Question: I have a needle image that I need to rotate when a given value changes. The values obtained are random.
I created the Image in xml which is an imageview.
'''
<RelativeLayout
android:id="@+id/relativeLayout1"
android:layout_width="wrap_content"
android:layout_height="wrap_content"
android:layout_centerHorizontal="true"
android:layout_centerInParent="false" >
<ImageView
android:id="@+id/meter_image"
android:layout_width="wrap_content"
android:layout_height="wrap_content"
android:layout_alignParentTop="true"
android:layout_centerHorizontal="true"
android:layout_centerInParent="true"
android:layout_marginTop="54dp"
android:src="@drawable/gauge_meter" />
<ImageView
android:id="@+id/meter_needle_image"
android:layout_width="wrap_content"
android:layout_height="wrap_content"
android:layout_alignTop="@+id/meter_image"
android:layout_centerHorizontal="true"
android:layout_marginTop="14dp"
android:src="@drawable/meter_needle" />
</RelativeLayout>
'''
I rotated using the following code but then it rotates not at its bottom axis
'''
RotateAnimation rpmNeedleDeflection = new RotateAnimation((float) (0.5f), (float) (90), 130, 0);
rpmNeedleDeflection.setDuration(500);
rpmNeedleDeflection.setFillAfter(true);
rpmArrowView.startAnimation(rpmNeedleDeflection);
'''
I am still figuring out how rotation works and in my case I need to set the angle based on the speed. But right now given a value how do I make it to turn around from the bottom of the needle and around that axis?
The needle is 31* 113 and the bottom image is 224*224
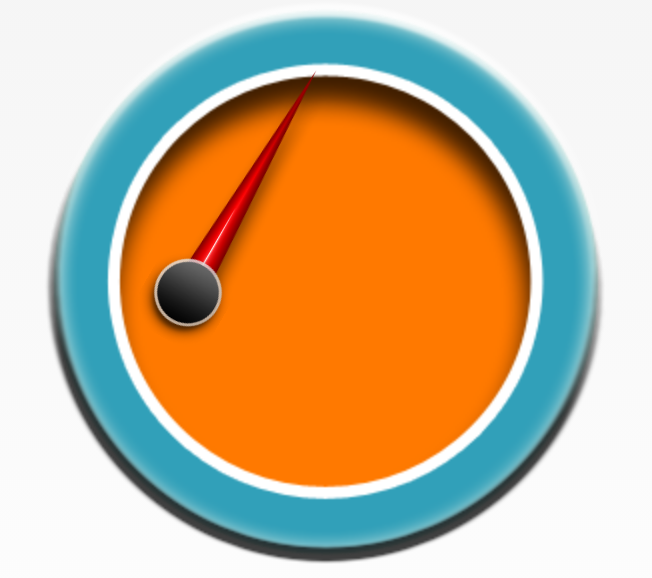
Answer: To solve this issue, you have 2 options:
Resize your needle image to be exactly the same size as the background image, meaning from 31 by 113, to 224 by 224. When you do this, make sure you don't actually just scale the image to this size (this will result in a weird stretched needle image). What you want to do is to create a transparent image 224x224, and copy paste the needle image in the original size (31x113) into this new transparent image, so that the needle's base circle is exactly in the center of the 224x224 transparent image, and is correctly aligned with the "imaginary" background. Save and export the image to a png format, and use this image as your needle image.
All you need to do now is to make sure the 2 images are perfectly aligned with each other. This shouldn't be difficult since they should both be the same size. When you rotate the needle image, you will get the desired result.
Let's say you can't resize the image - perhaps because it is used by other parts of your programs, or some other reason. Your 2nd option would be to position the image, and use pivot points to make sure that it is correctly positions via the code.
To do this, you'll want to centre the image horizontally, and vertically, you'll want to align it so that the needle's base is directly in the centre of the background.
As far as positioning goes, it will require some try and error to get it perfect, but it seems like you've already got that part nailed. What you're missing is the pivot point to rotate around. Lets see how we can calculate it:
I'm going to guess that the diameter is equal to the width of the image, since it is its widest part. This means that the horizontal centre of the needle is at half the width of the image:
'''
final int pivotX = rpmArrowView.getMeasuredWidth() / 2;
'''
The vertical centre of the image should be the same, except from the bottom of the image:
'''
final int pivotY = rpmArrowView.getMeasuredHeight() - rpmArrowView.getMeasuredWidth() / 2;
'''
Now, before you animate, make sure to set the pivot point:
'''
rpmArrowView.setPivotX(pivotX);
rpmArrowView.setPivotY(pivotY);
'''
Then to animate:
'''
rpmArrowView.animate().rotation(someDegree).setDuration(someDuration)
'''
And that's it! It might require a bit more tweaking to get the positioning perfect, but that's the gist of it.
Hope one of these options helps you.